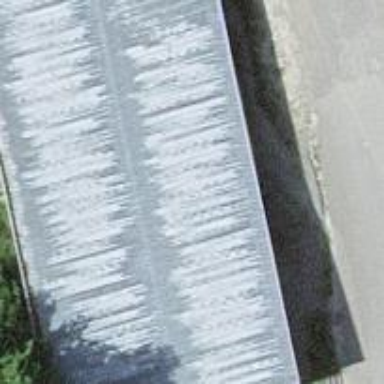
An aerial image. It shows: Container building.